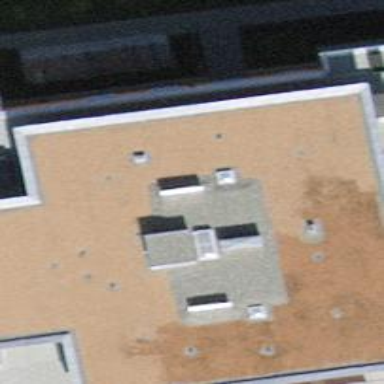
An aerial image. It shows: Residential apartments building.